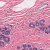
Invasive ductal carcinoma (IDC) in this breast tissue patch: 0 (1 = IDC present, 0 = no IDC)